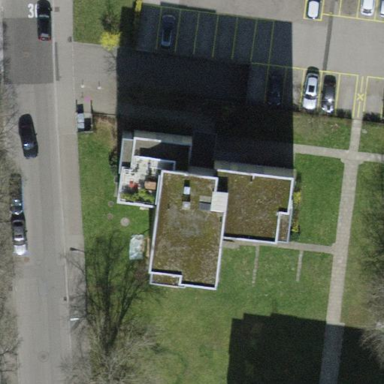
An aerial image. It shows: Flat roofed apartment building.